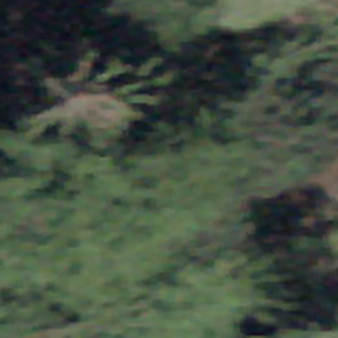
Label: other